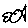
Label: fish